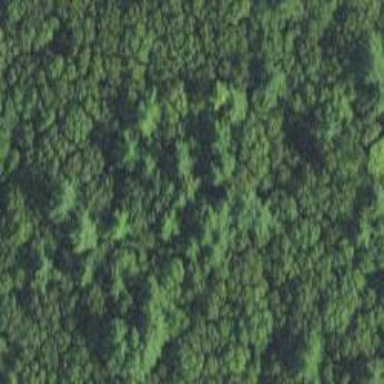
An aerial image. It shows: Mixed leaf woodland.